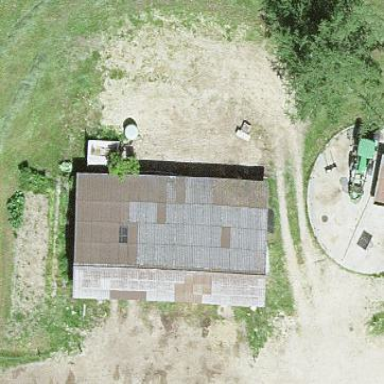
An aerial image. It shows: Shed building.